Aerial crown-view tile of a tropical tree (Barro Colorado Island, Panama), acquired 20241014:
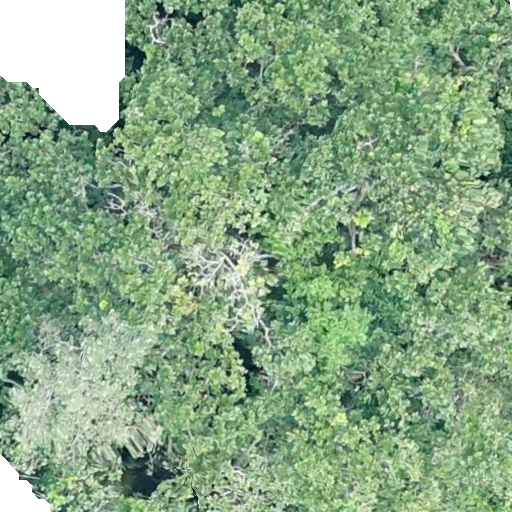
Species: Anacardium excelsum
GBIF accepted scientific name: Anacardium excelsum
Crown area: 652.16 m²